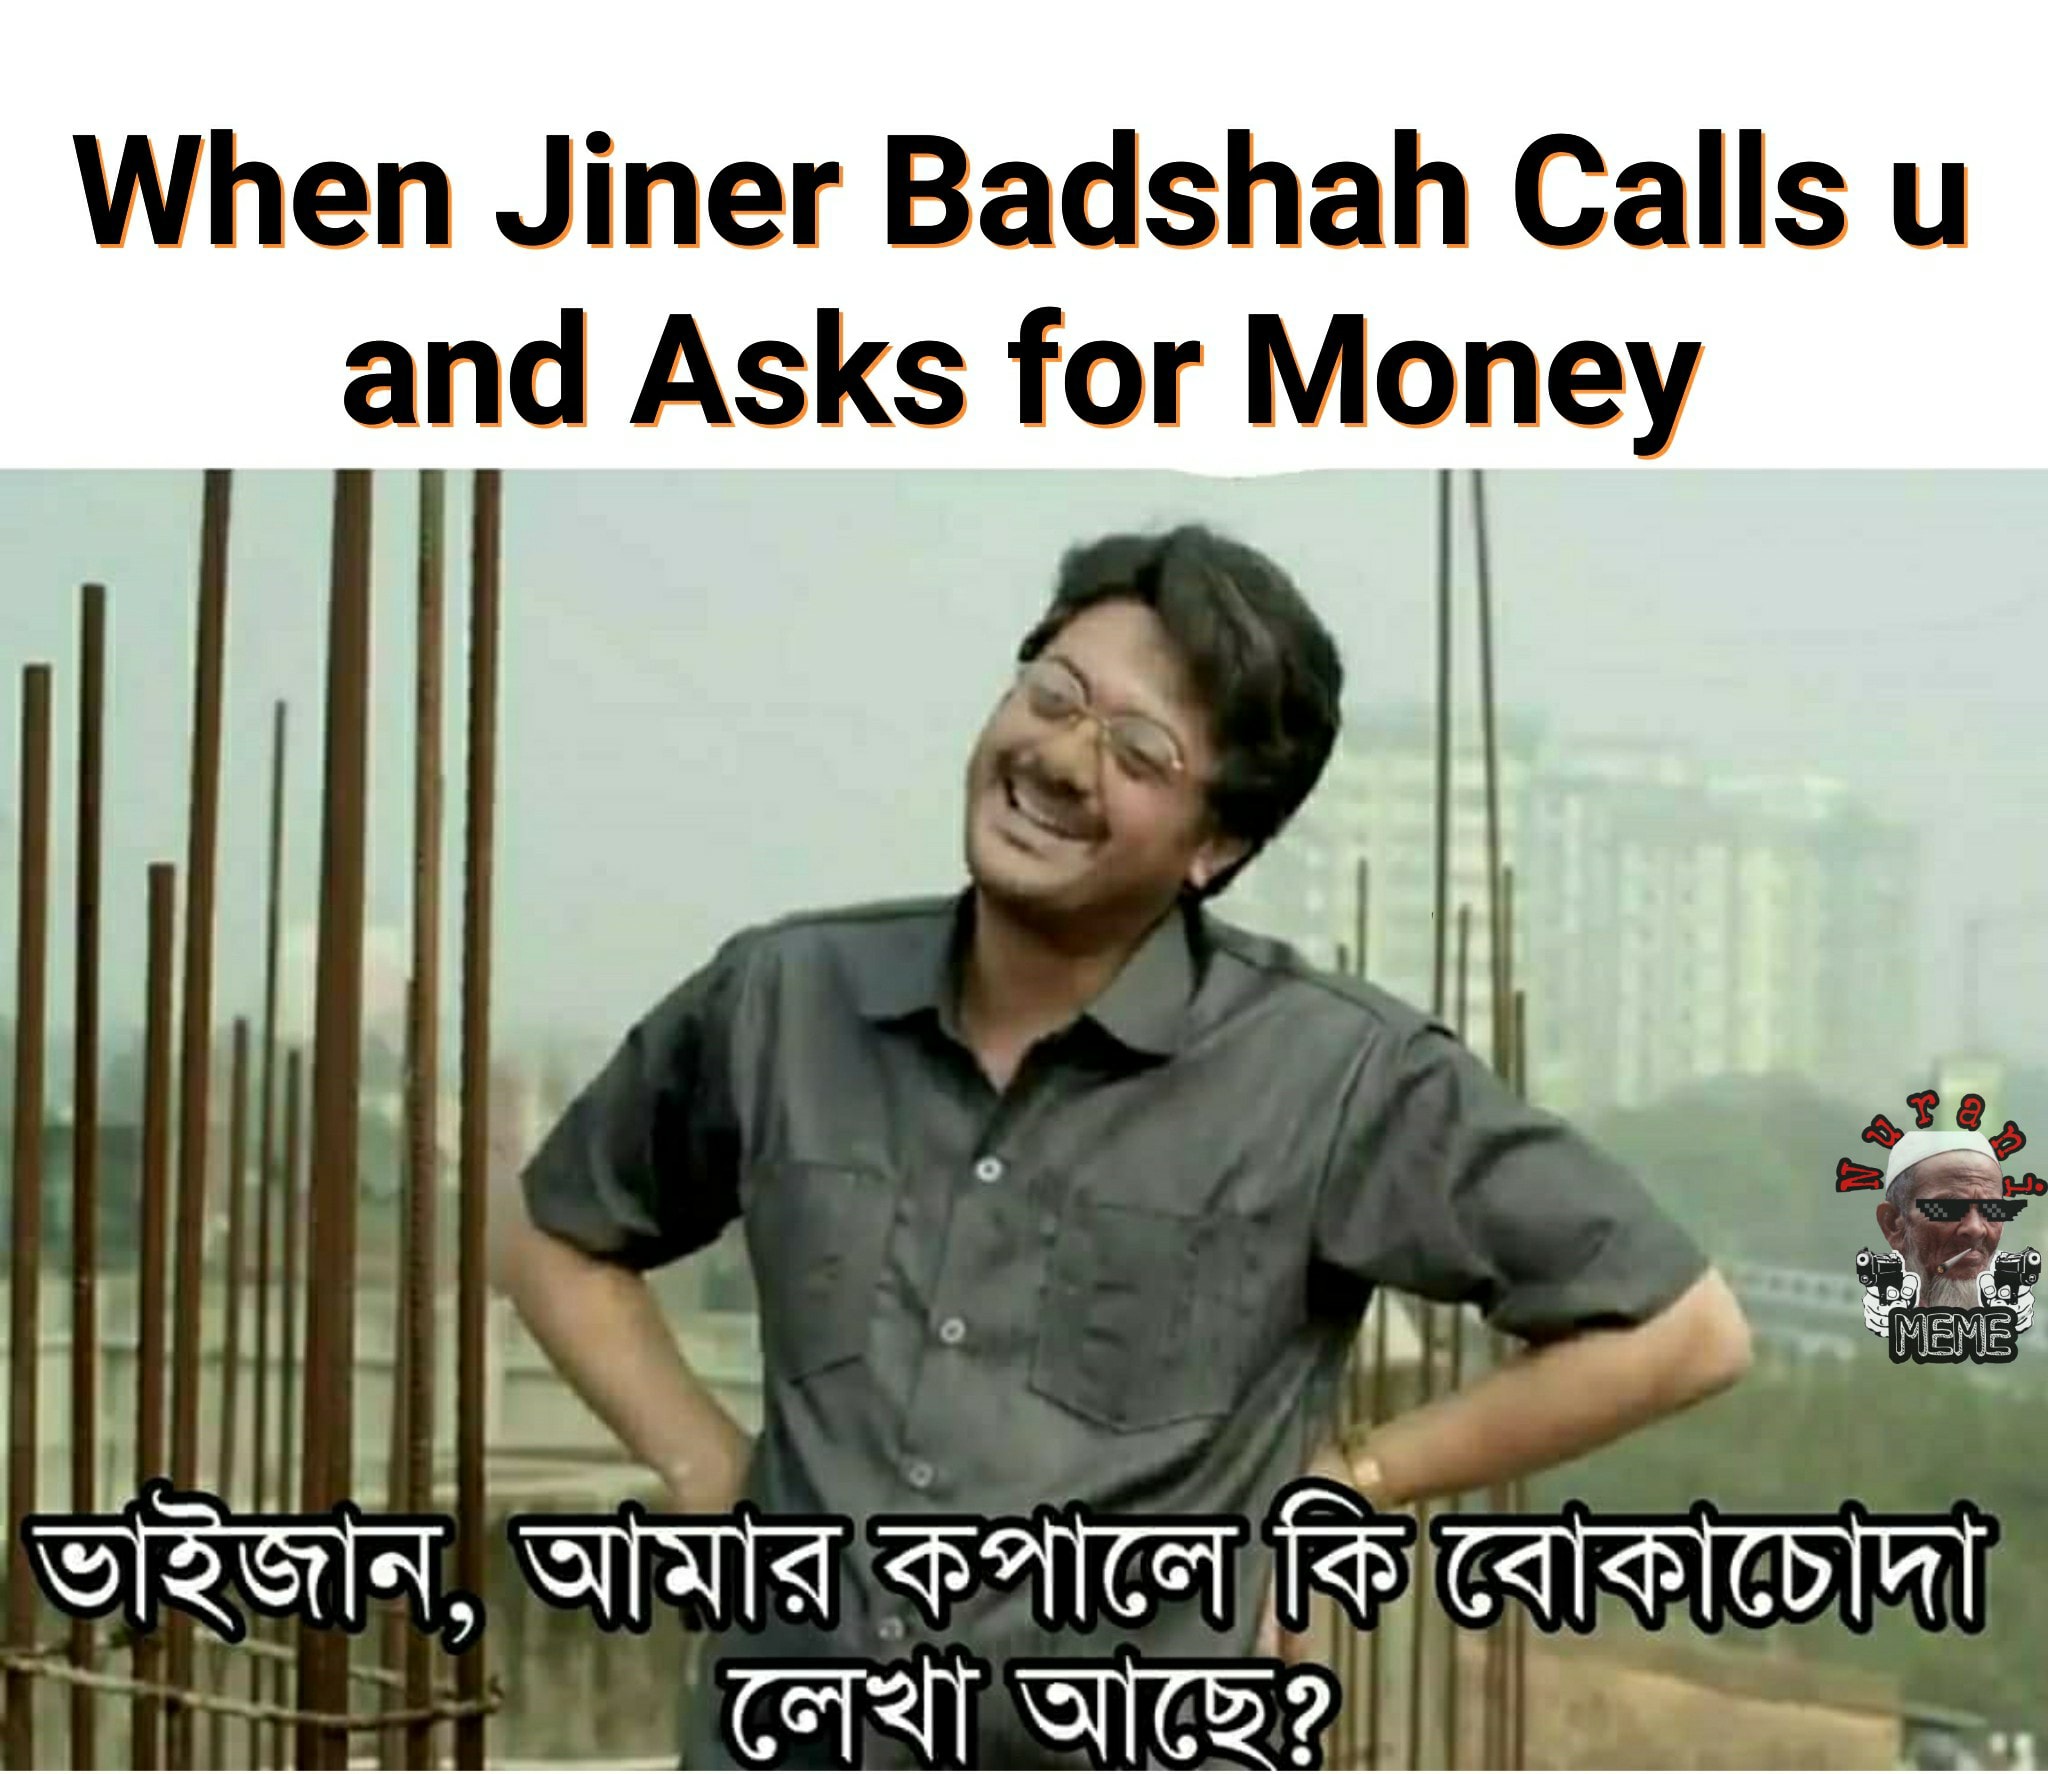
Caption: When Jiner Badshah Calls u and Asks for Money  ভাইজান, আমার কপালে কি বোকাচোদা লেখা আছে ?
Label: non-hate